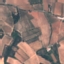
Land use / land cover: PermanentCrop